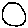
Label: moon